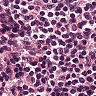
Metastatic tissue present: no